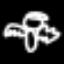
Label: angel